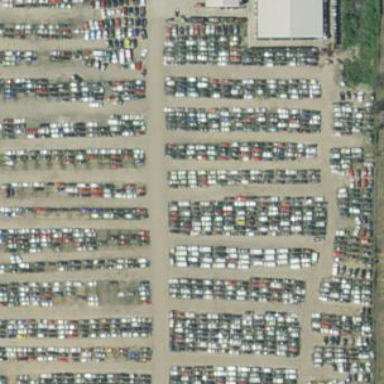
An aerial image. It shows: Scrap yard situated in industrial area.